五年级 · 画法几何学
下面是 3 种形状不同的硬纸, 把它们沿虚线折叠, （）不能折成正方体。

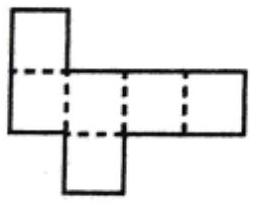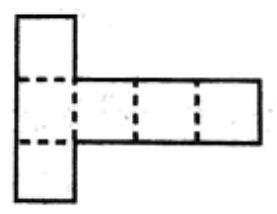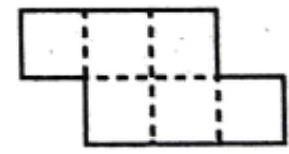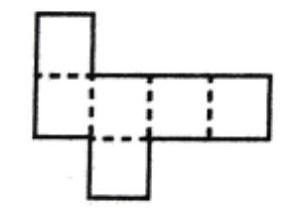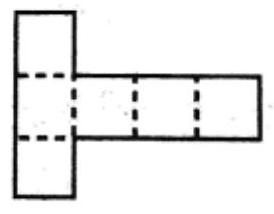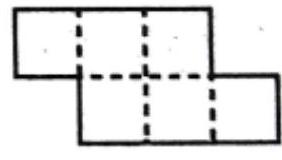
A.

B.

C.

答案: C
解析: 解$\mathrm{C}$

【分析】根据正方体展开图的类型, 主要分为 1-4-1 型, 2-3-1 型, 2-2-2 型, 3-3 型, 据此判断解答即可。

【详解】A.

B.

属于 1-4-1 型, 是正方体展开图类型, 能拼成正方体;

C.

不属于正方体展开图类型, 不能拼成正方体。

故答案为:

【点睛】解决此题的关键是理解掌握正方体展开图的基本类型。